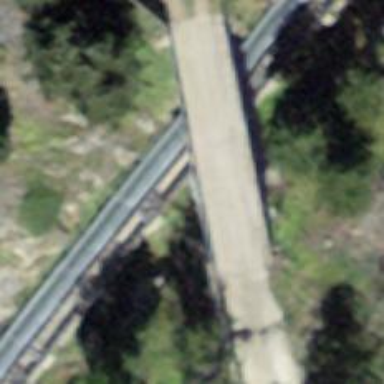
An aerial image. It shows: Track road on bridge.